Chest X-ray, AP view. Patient: 46 years old, sex M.
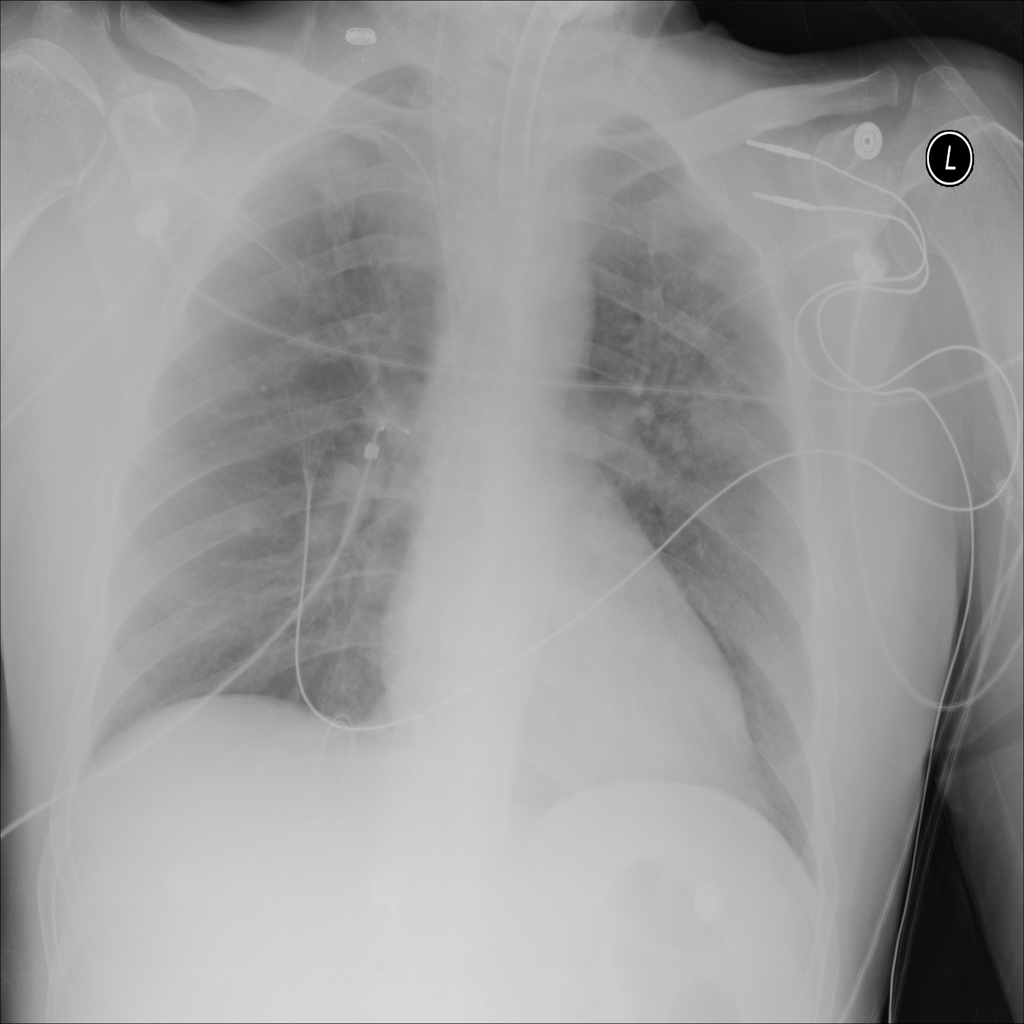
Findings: No Finding